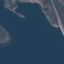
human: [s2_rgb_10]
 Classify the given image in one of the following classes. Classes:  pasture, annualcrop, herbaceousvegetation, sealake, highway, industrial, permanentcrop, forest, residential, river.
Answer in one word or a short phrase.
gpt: SeaLake